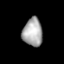
Tissue: lung
Cell type: Others
Senescence score: 0.5593
Nuclear area (px): 543
Mean DAPI intensity: 168.28